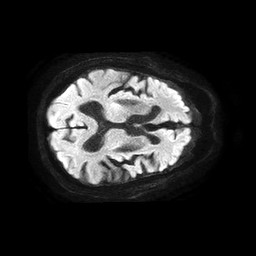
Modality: TRACE
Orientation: axial
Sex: male
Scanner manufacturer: philips
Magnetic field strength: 1.5 T
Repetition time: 4.6 s
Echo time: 0.08941 s